Field crop: maize
Growth stage: 1
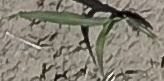
Species: sorghum